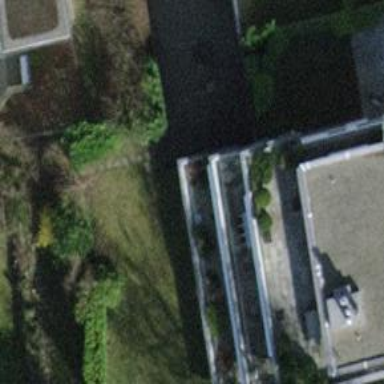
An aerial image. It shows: Balcony as part of building.